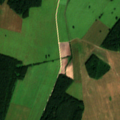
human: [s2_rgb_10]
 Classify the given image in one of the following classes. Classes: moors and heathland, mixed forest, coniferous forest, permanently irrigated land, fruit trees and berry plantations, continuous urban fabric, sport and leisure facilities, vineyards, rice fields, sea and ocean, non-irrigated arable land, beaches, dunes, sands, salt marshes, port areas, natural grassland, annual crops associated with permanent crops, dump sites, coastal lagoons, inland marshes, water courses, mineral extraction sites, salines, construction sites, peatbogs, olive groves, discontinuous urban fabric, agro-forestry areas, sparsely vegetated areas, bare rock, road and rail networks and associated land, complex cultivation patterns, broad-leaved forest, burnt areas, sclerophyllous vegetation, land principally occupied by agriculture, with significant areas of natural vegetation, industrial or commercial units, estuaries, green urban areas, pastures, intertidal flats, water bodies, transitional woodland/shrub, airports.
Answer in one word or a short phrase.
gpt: non-irrigated arable land, mixed forest